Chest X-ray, PA view. Patient: 57 years old, sex F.
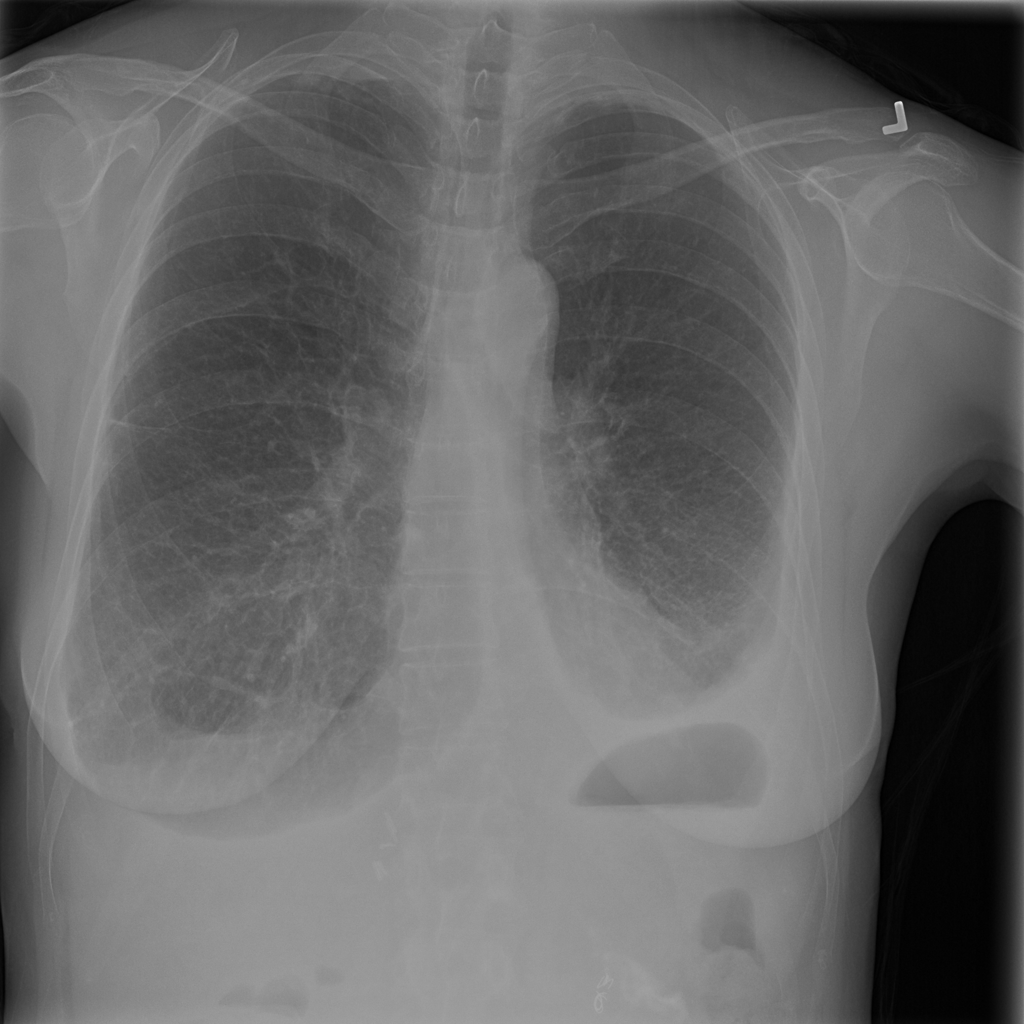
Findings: Effusion, Pneumothorax